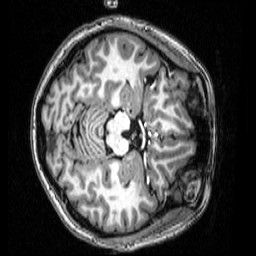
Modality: T1w
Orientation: axial
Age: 30
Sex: female
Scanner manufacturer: siemens
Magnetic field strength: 3 T
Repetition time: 2.53 s
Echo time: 0.00339 s